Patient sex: M
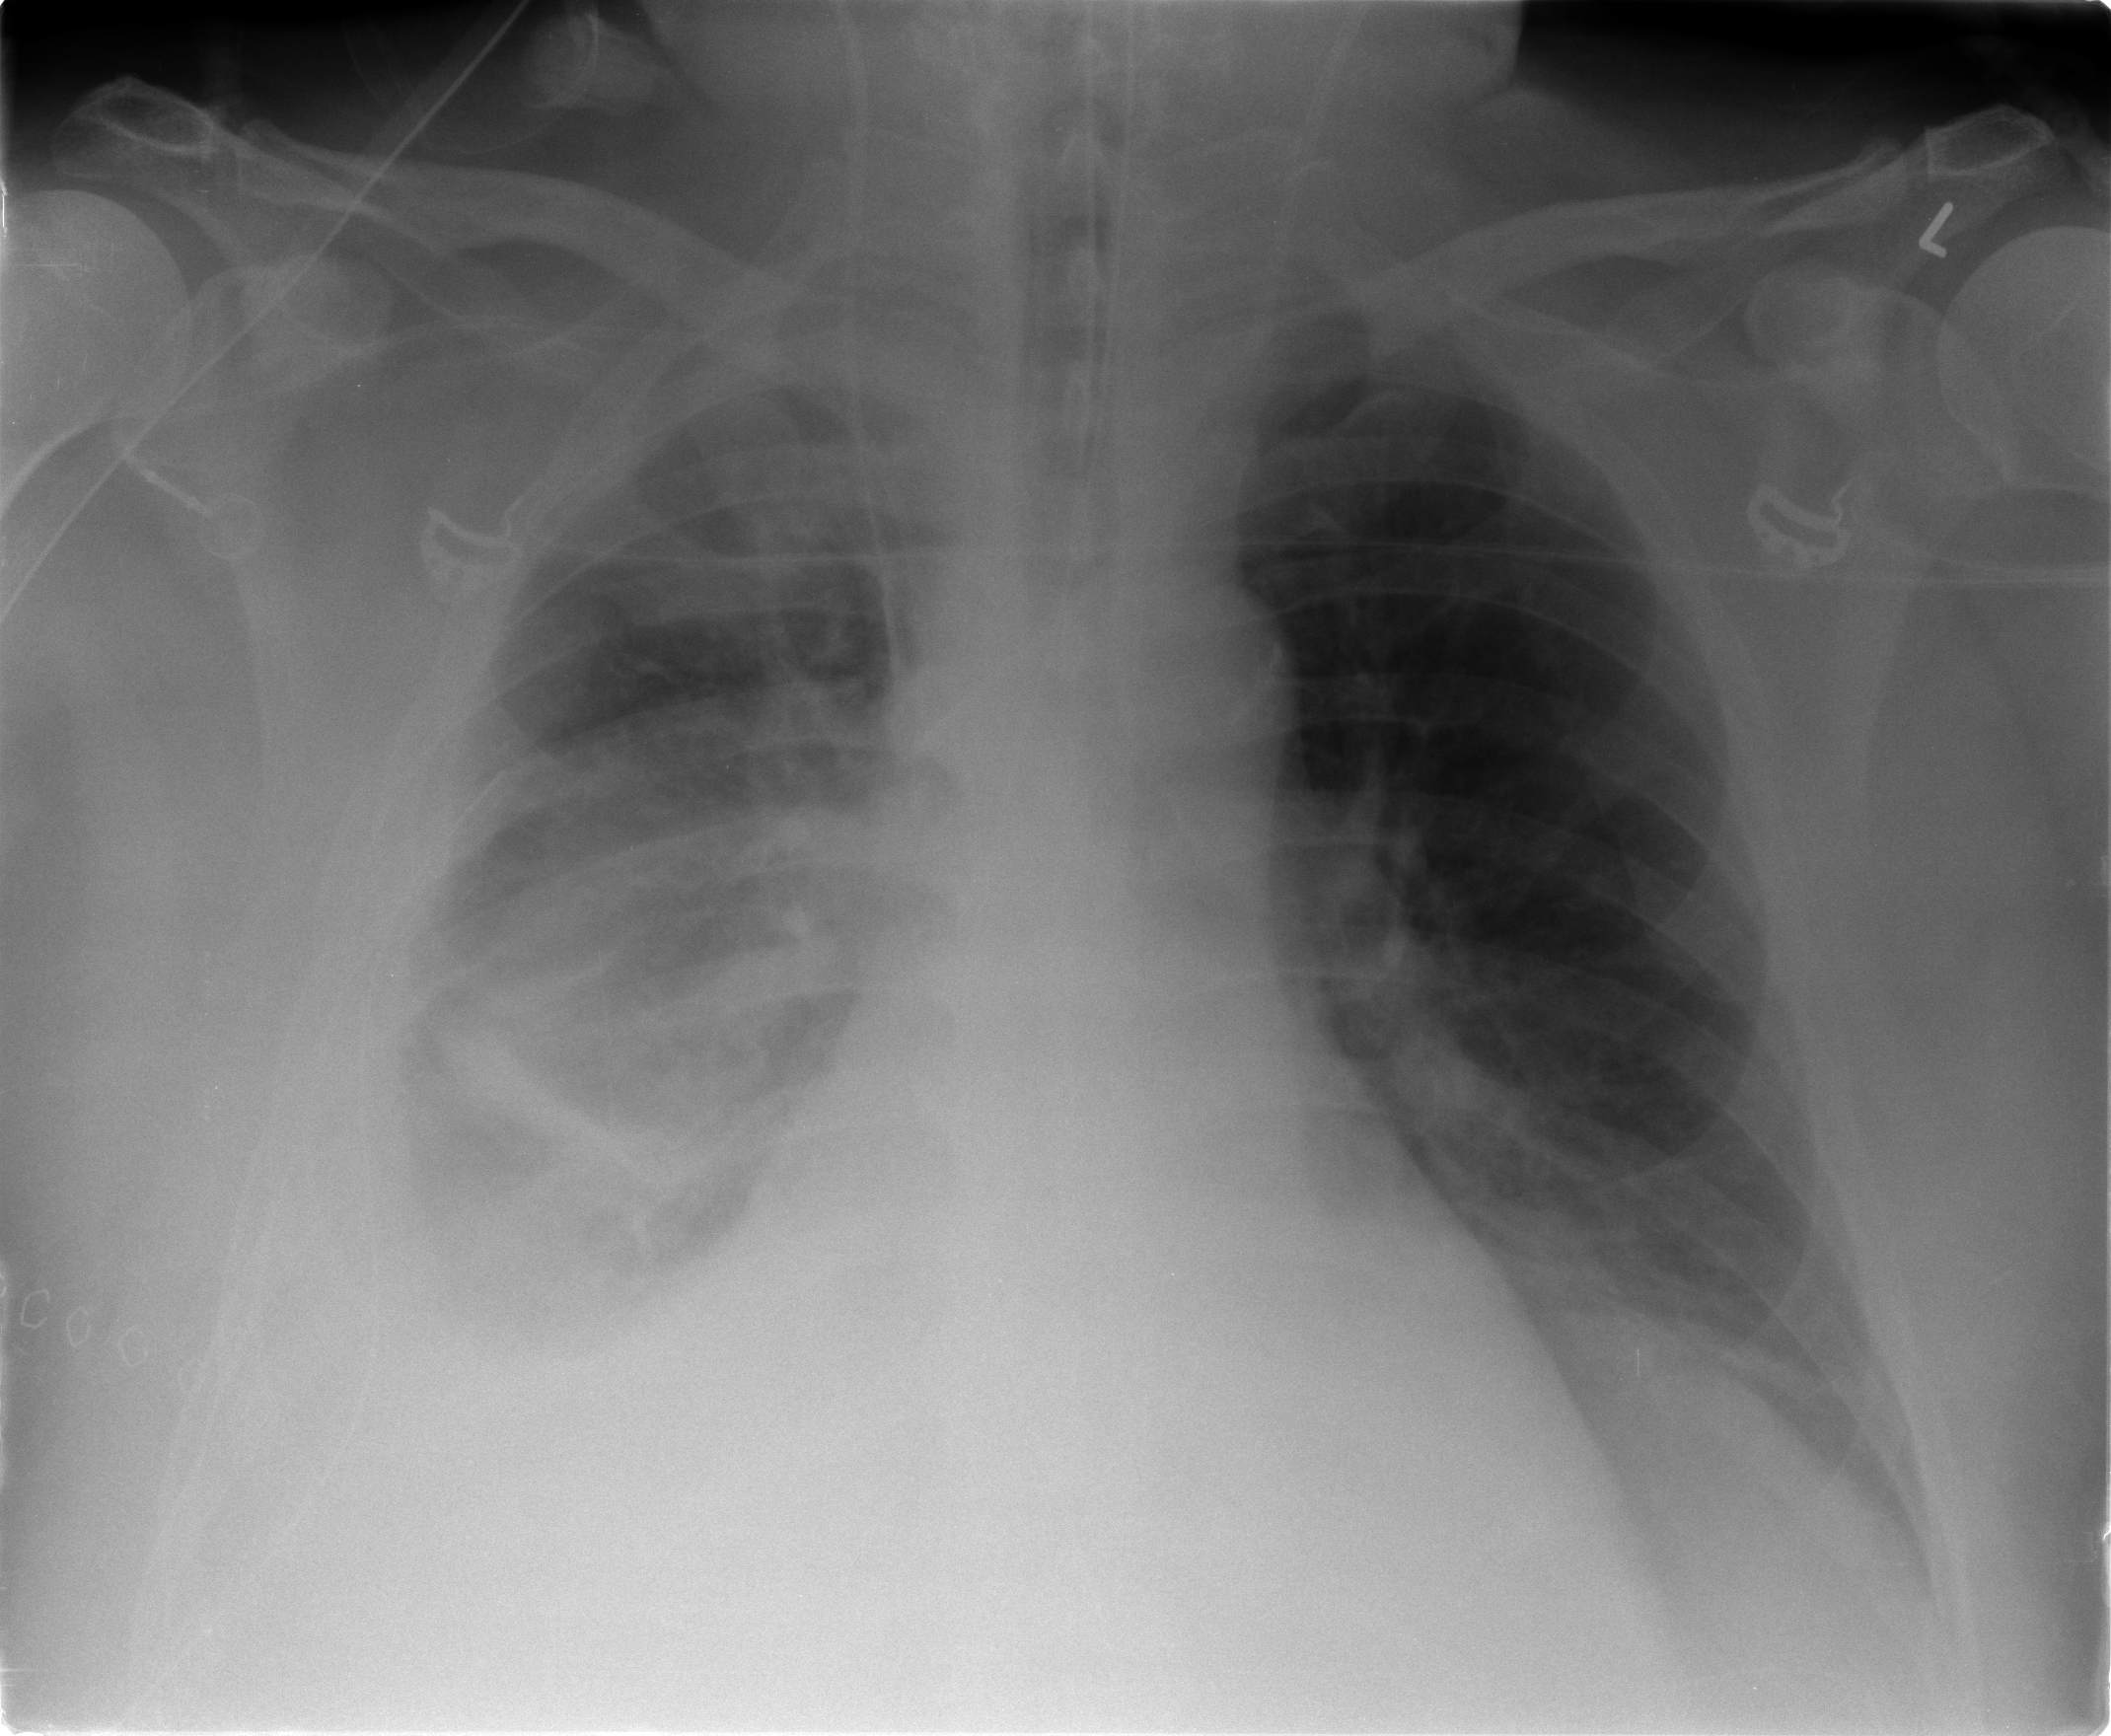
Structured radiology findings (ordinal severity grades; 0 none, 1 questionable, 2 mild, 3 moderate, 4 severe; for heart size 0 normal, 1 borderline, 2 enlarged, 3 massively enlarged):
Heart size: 2
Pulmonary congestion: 1
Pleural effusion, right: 3
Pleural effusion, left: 2
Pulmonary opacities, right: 2
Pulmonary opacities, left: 0
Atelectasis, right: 3
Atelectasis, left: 2